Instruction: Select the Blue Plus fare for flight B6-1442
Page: flights
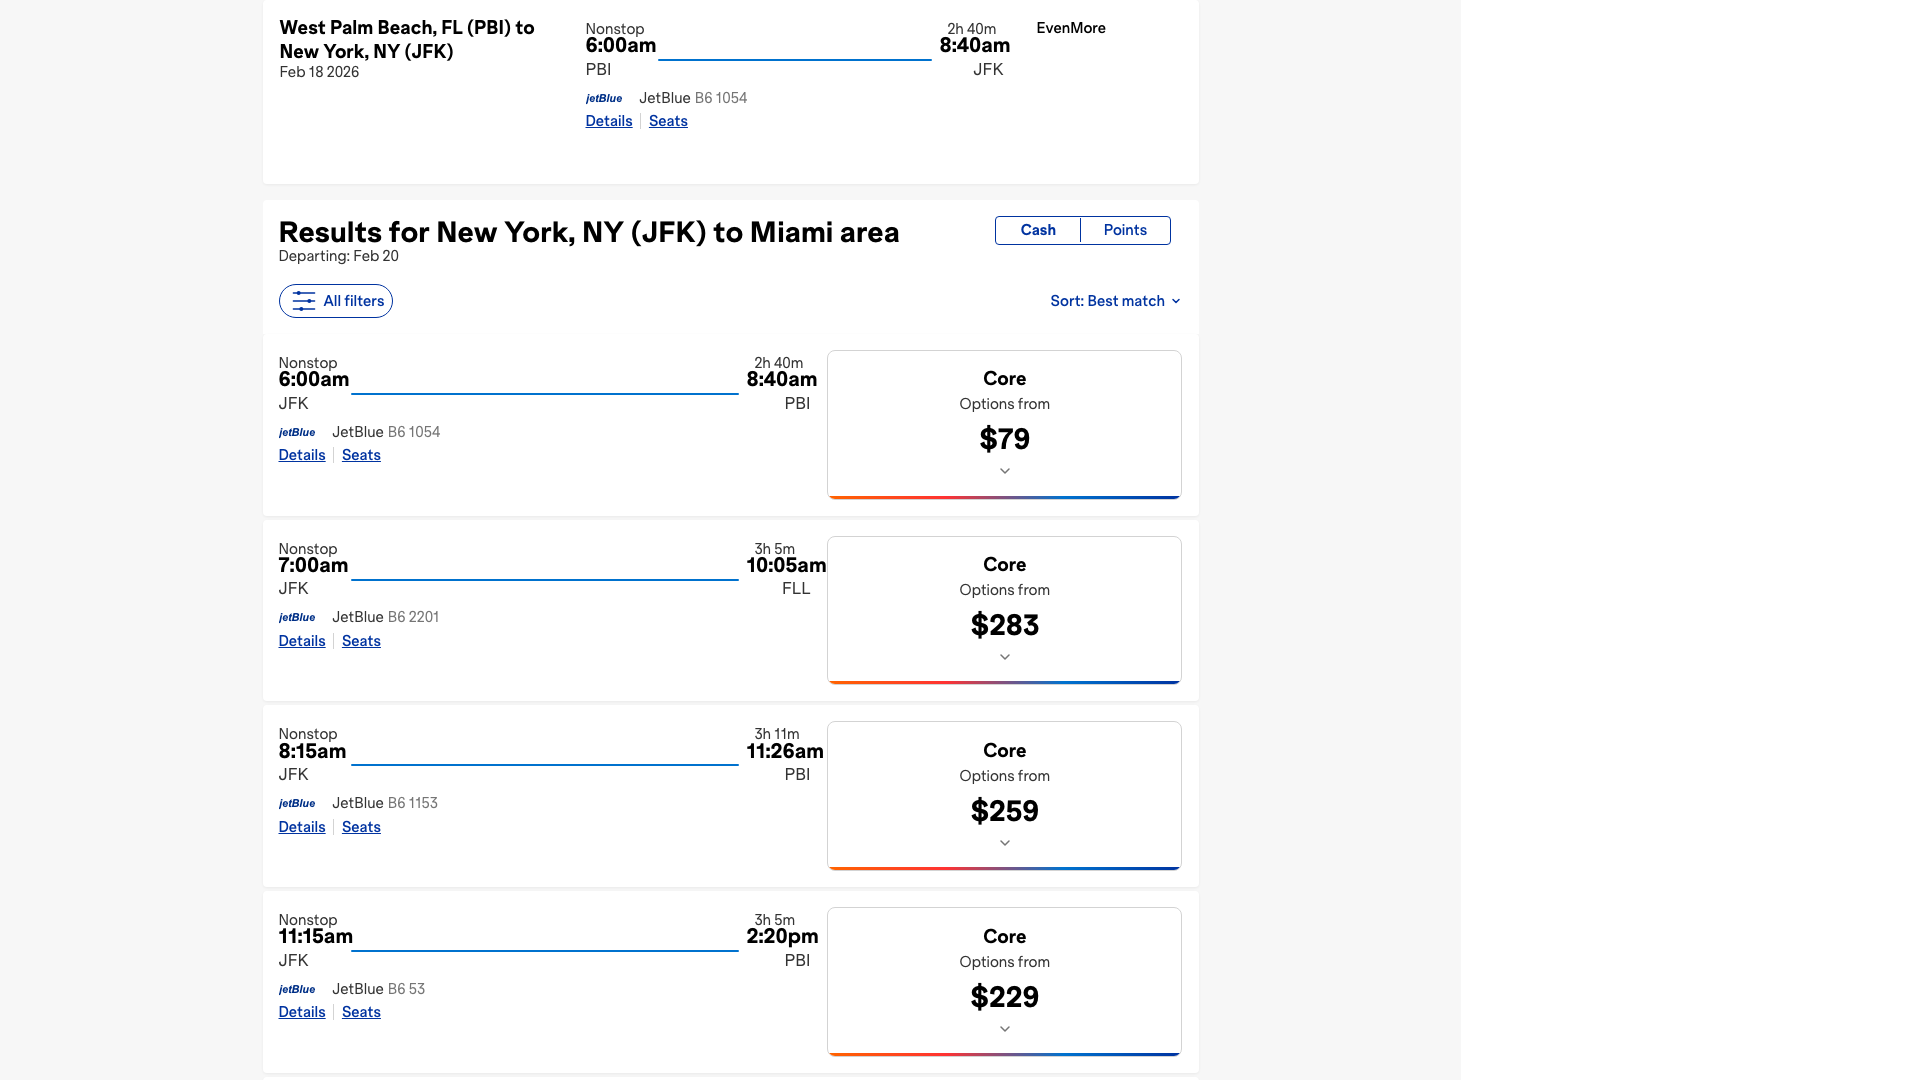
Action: click